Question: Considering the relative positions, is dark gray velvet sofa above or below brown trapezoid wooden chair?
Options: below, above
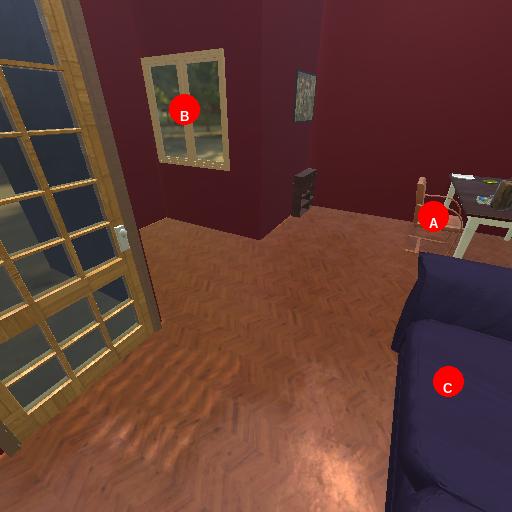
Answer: below